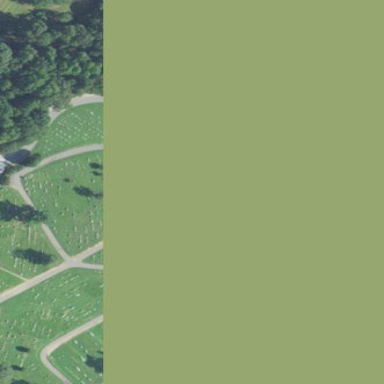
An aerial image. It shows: Grave yard.